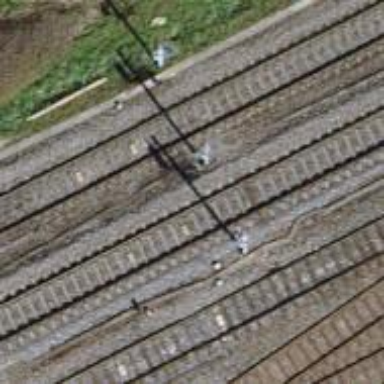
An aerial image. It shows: Railway signal.